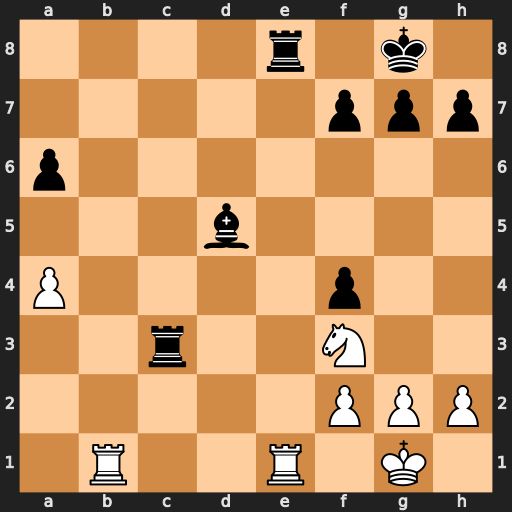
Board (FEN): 4r1k1/5ppp/p7/3b4/P4p2/2r2N2/5PPP/1R2R1K1
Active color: w
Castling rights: -
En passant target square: -
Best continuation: Rxe8#